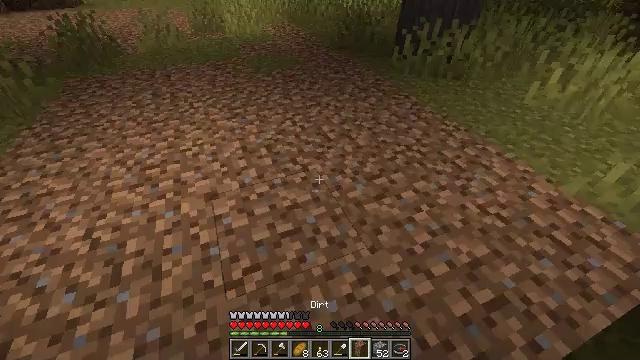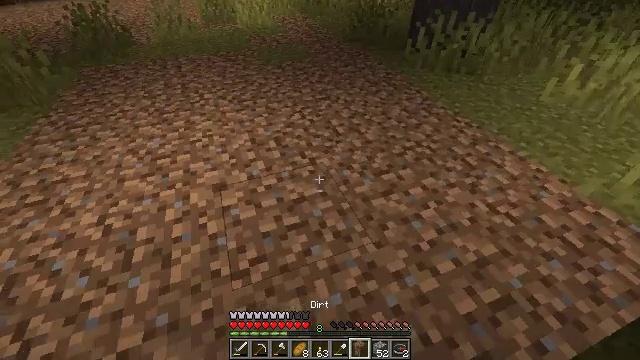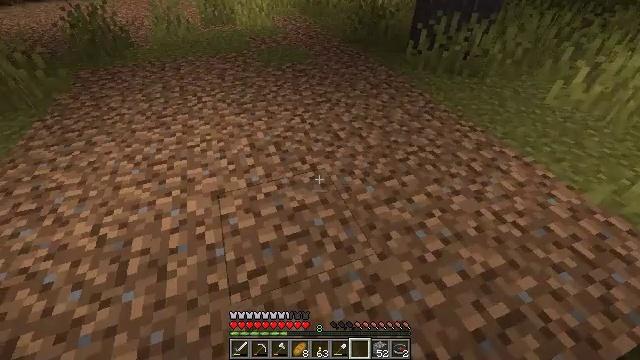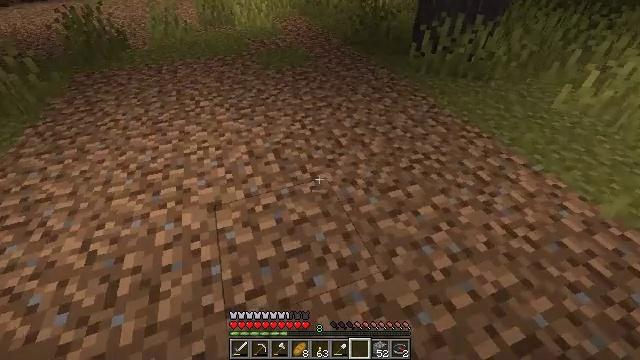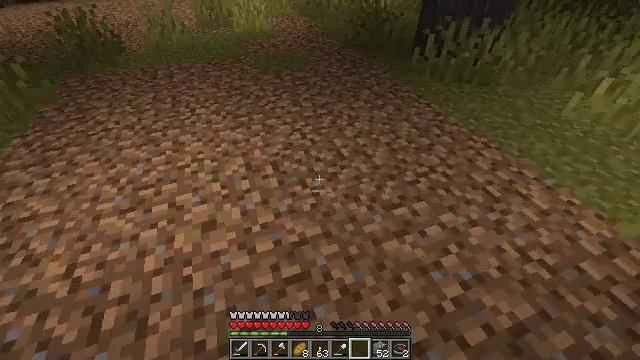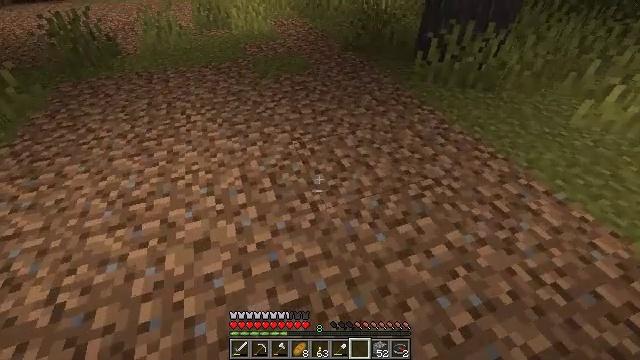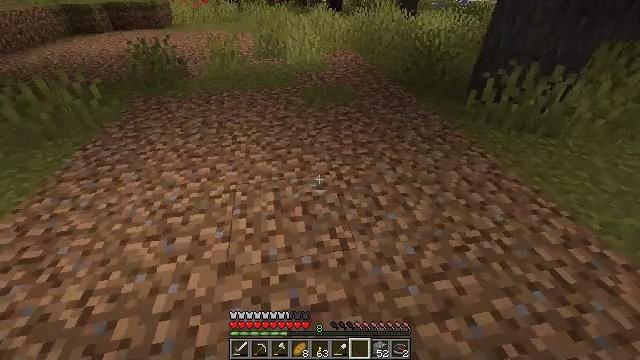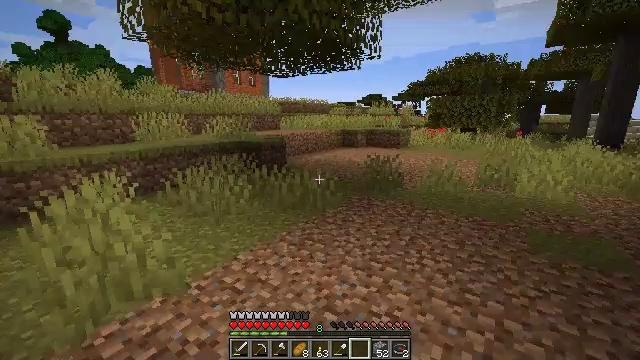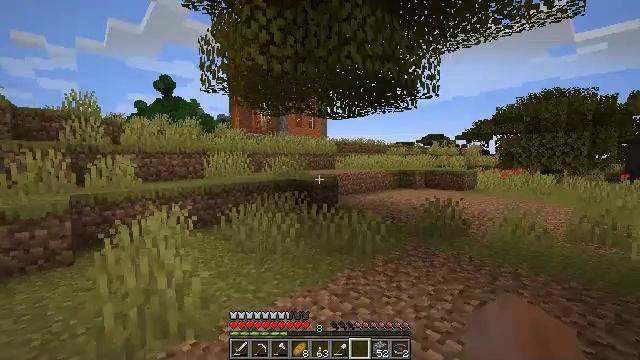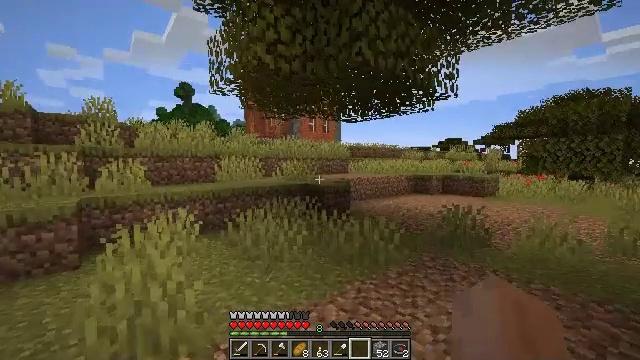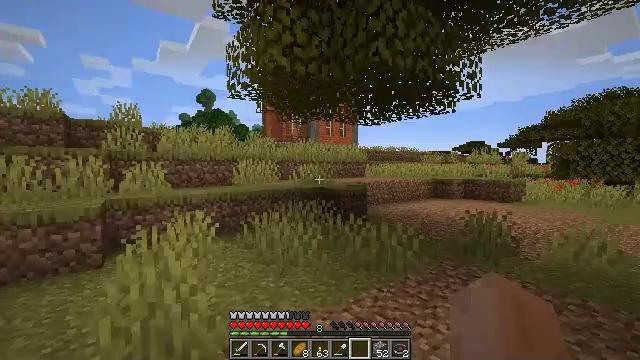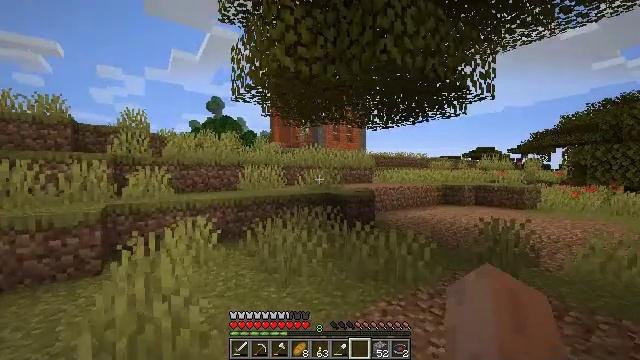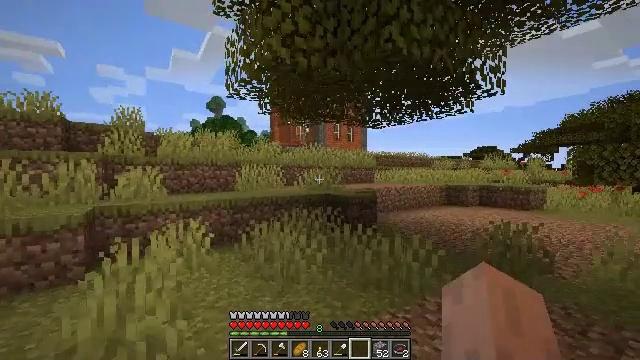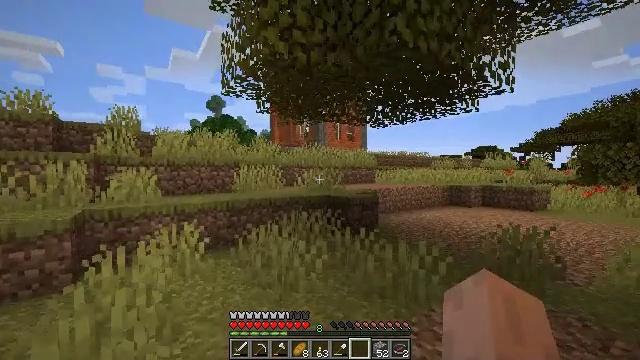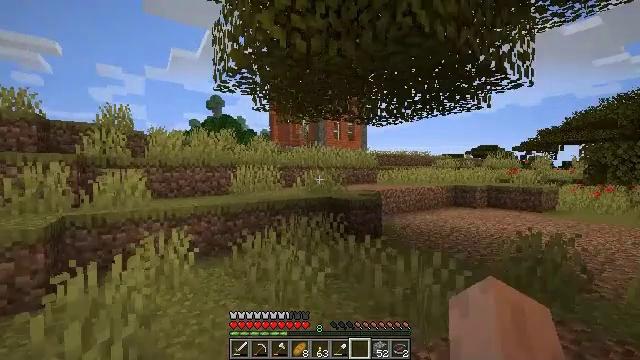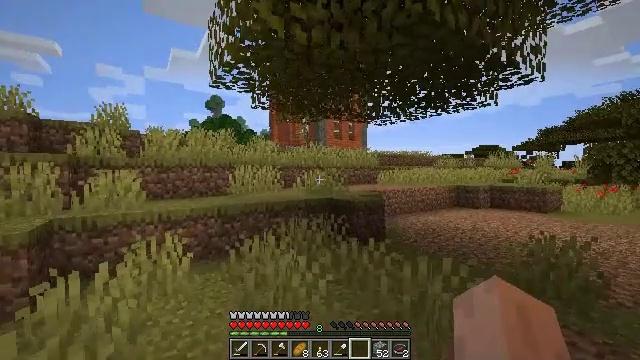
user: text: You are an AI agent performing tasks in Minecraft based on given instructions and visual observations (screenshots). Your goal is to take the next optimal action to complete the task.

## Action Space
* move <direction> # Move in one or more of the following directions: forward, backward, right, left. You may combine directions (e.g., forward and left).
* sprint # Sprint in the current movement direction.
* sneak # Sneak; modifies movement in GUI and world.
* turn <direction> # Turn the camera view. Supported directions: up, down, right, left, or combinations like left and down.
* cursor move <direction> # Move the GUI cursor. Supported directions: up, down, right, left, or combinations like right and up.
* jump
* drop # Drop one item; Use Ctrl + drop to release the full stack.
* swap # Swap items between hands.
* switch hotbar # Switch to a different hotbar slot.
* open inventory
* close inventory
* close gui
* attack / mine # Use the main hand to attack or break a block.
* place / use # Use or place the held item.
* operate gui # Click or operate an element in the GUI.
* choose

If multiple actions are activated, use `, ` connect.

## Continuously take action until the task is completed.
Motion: motion action
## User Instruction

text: Gather acacia leaves by breaking them.
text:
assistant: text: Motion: turn left and down
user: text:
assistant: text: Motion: move forward
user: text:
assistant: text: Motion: move forward
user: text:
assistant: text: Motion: move forward
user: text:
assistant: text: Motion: move forward
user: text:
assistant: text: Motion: move forward, turn left and up
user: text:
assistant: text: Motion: move forward, turn left and up
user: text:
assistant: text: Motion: move forward, turn left and up
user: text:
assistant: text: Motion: move forward, turn left
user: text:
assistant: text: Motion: move forward, turn left
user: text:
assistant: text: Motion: move forward, turn left and up
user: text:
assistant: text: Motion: move forward
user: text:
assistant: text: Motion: move forward
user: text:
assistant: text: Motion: move forward
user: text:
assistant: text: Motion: move forward
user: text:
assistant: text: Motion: move forward
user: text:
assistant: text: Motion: move forward
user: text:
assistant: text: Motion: move forward
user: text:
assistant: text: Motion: move forward
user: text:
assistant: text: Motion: move forward
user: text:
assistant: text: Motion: move forward
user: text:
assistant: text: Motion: move forward
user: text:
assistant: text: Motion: move forward
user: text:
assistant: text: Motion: move forward
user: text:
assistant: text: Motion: move forward
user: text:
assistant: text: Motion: move forward, turn right and down
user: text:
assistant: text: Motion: move forward, turn right and down
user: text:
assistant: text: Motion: move forward
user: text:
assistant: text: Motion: move forward
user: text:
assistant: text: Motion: move forward, turn up